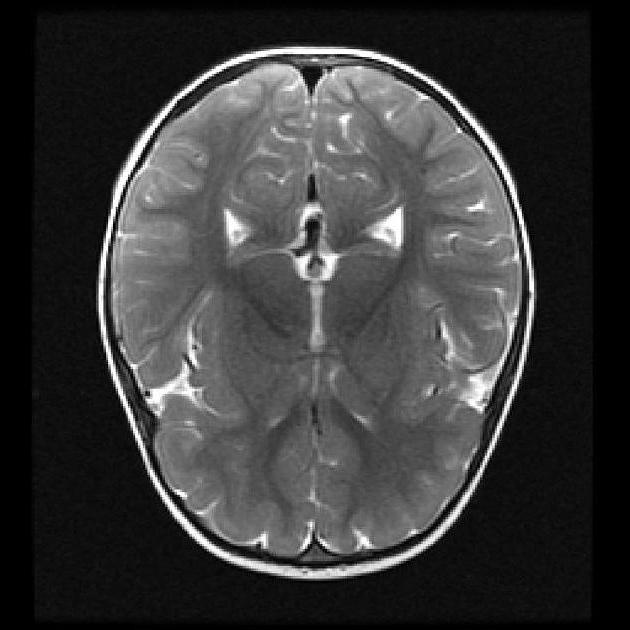
Label: notumor